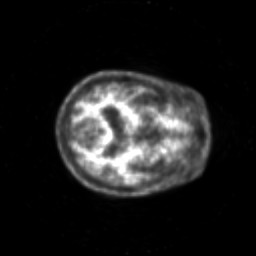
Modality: PET
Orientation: axial
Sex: male
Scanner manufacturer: siemens